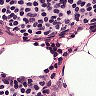
Metastatic tissue present: no